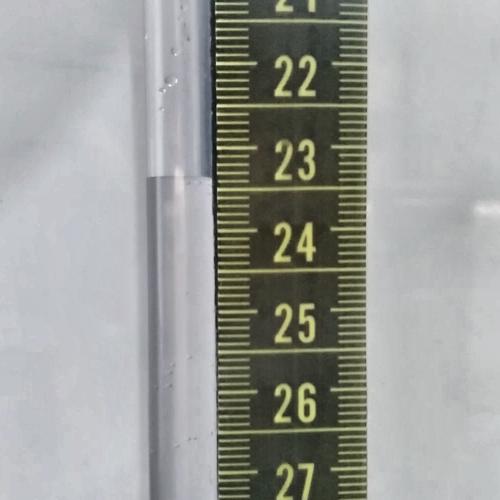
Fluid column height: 23.4 cm